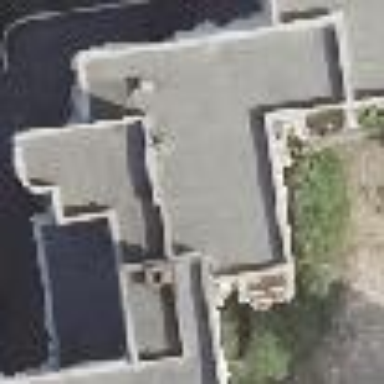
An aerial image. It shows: Residential building with flat grey roof and white walls.